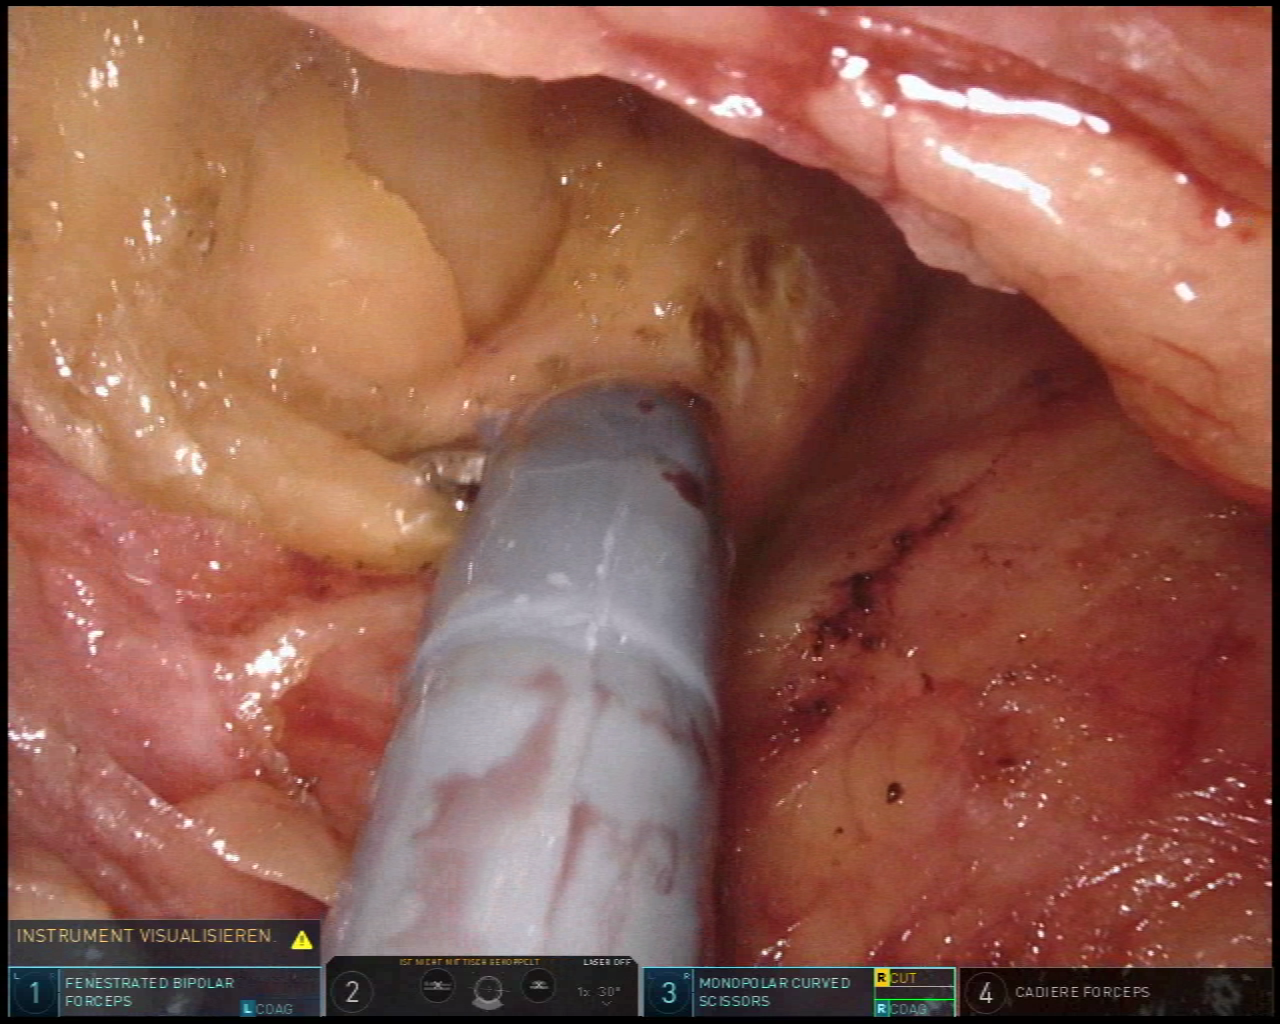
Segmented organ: pancreas
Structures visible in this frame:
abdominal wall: no
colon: no
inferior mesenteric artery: no
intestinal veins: no
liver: no
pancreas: yes
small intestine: no
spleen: no
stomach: no
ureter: no
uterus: no
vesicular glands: no